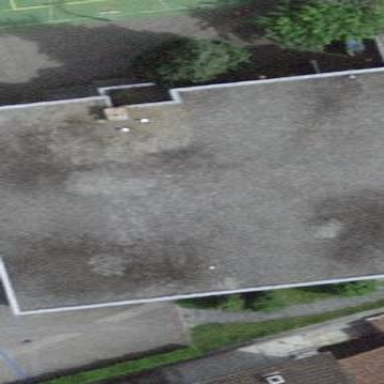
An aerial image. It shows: School with flat roof.